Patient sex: F
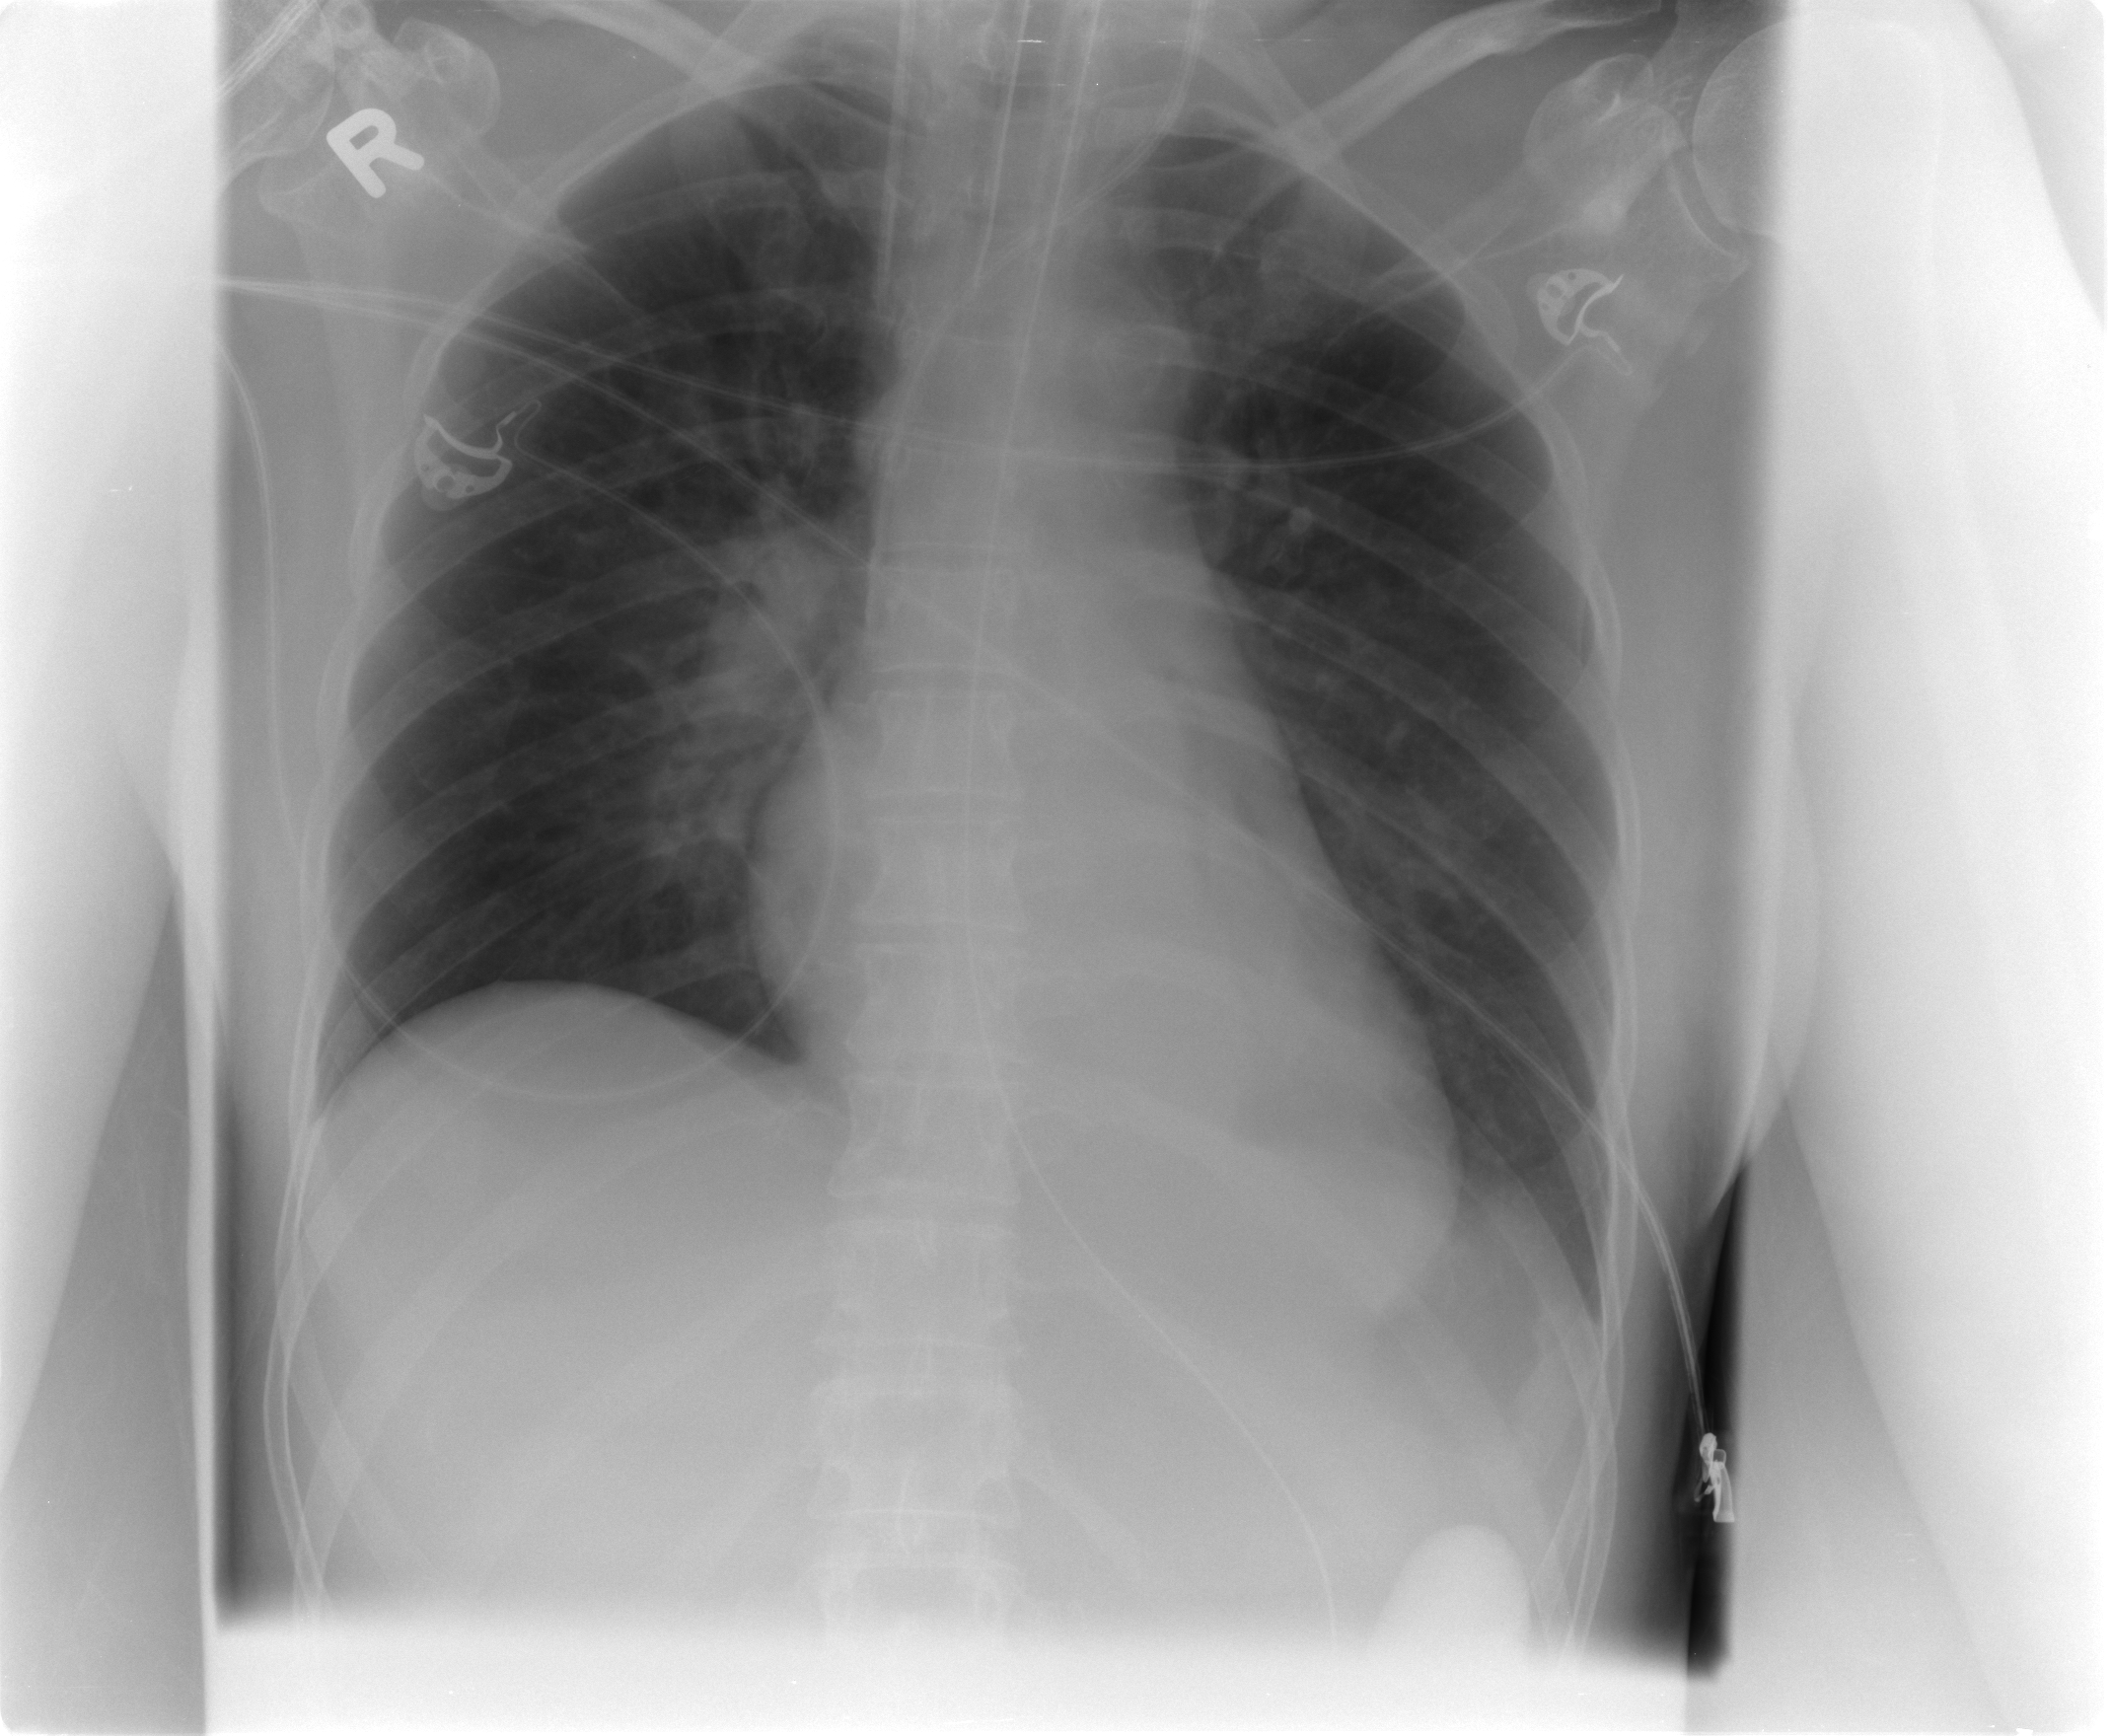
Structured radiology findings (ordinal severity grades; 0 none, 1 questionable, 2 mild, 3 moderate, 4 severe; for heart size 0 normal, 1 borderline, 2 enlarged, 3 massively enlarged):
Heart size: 0
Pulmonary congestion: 2
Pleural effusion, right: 0
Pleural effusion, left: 2
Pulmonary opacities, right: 0
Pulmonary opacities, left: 0
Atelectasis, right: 0
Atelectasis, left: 2